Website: macys
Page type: account-selection
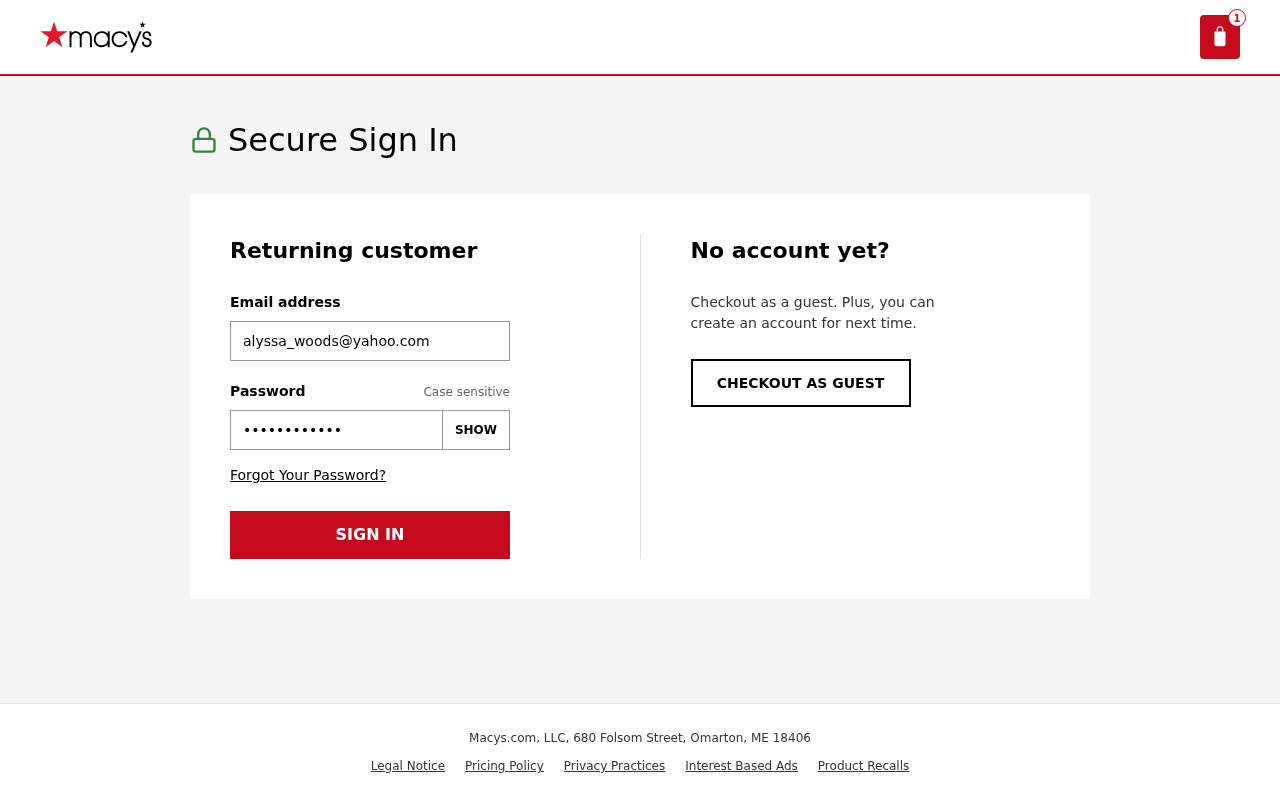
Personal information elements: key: PII_EMAIL
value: alyssa_woods@yahoo.com
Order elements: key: ORDER_NUM_ITEMS
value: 1